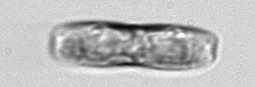
Label: pennate_morphotype1